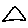
Label: triangle